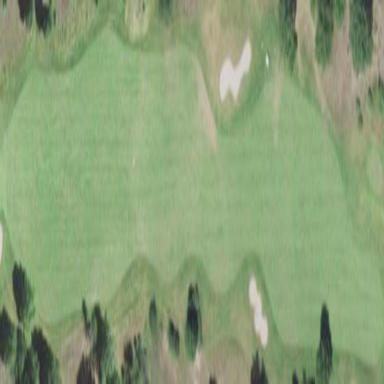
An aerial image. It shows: Grassy area designated as golf fairway.